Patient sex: F
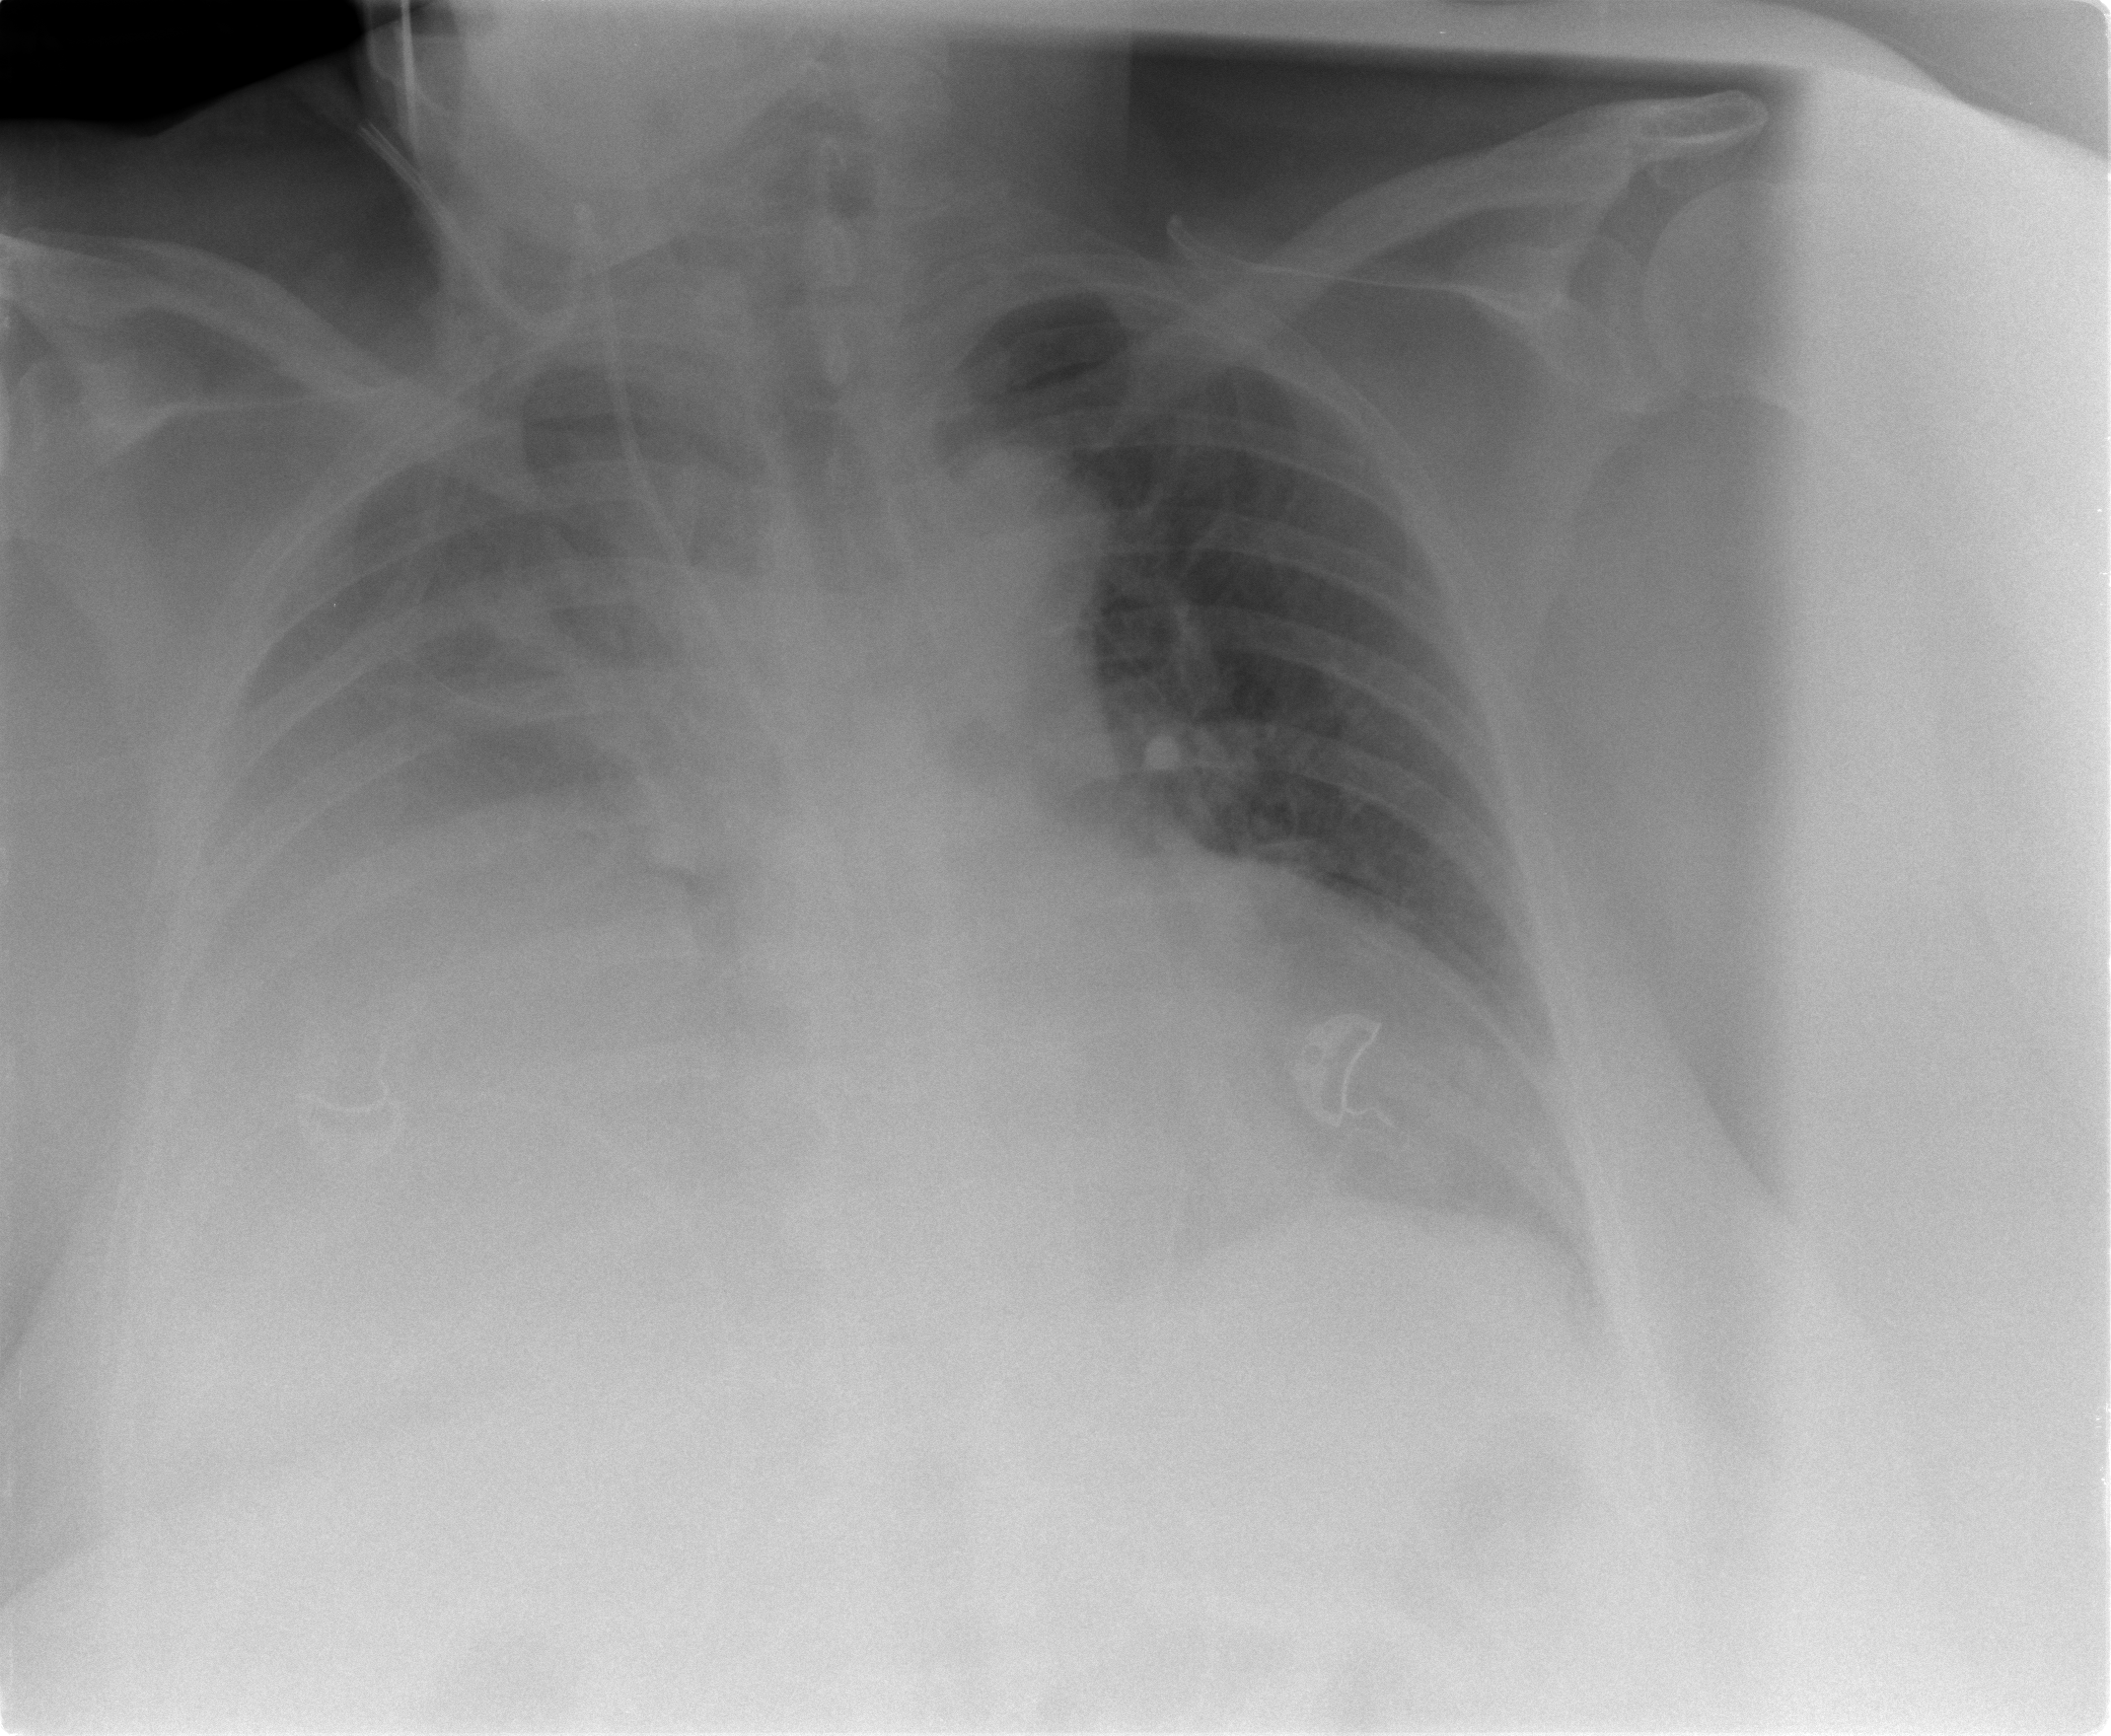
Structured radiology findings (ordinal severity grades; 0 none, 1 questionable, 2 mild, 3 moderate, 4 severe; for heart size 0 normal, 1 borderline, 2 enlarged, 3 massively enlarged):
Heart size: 2
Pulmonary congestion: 0
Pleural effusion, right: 0
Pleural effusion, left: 0
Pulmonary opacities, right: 0
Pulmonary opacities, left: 0
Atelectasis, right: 2
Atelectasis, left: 0